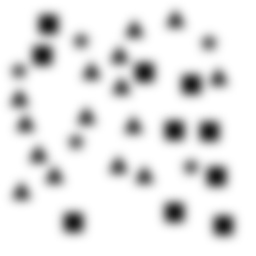
Squares: 10
Triangles: 15
Stars: 5
Total shapes: 30